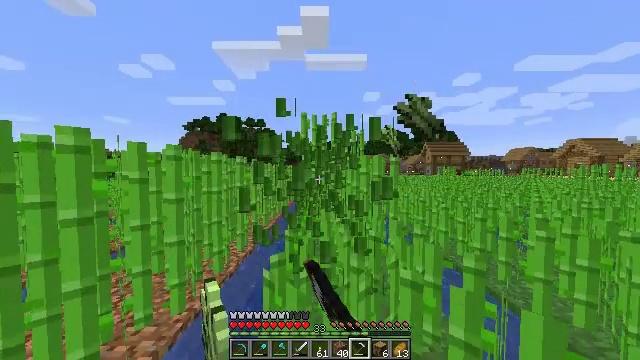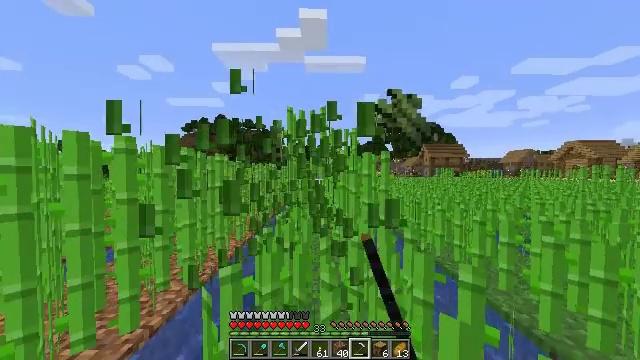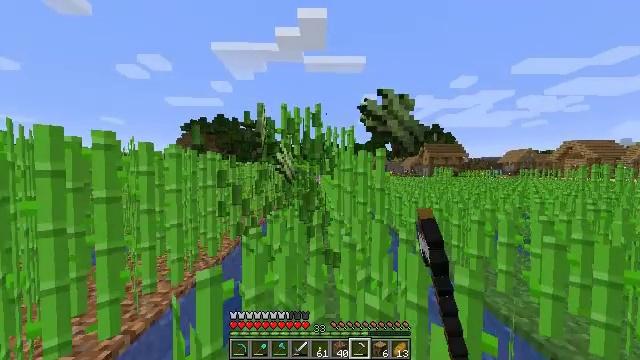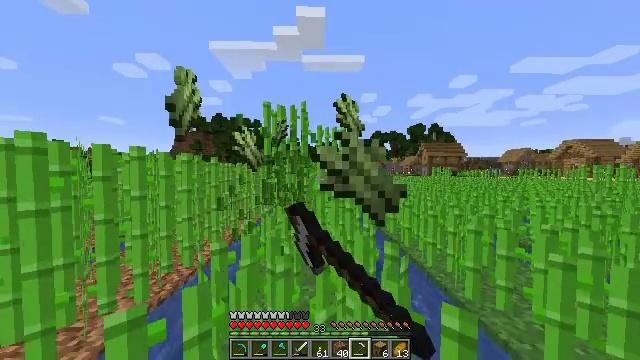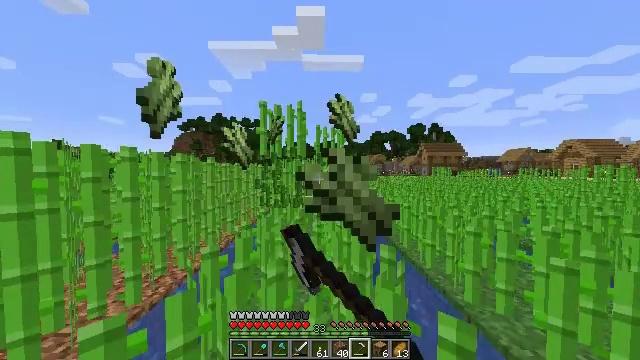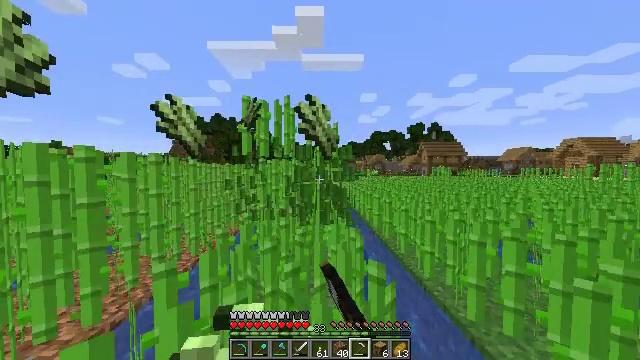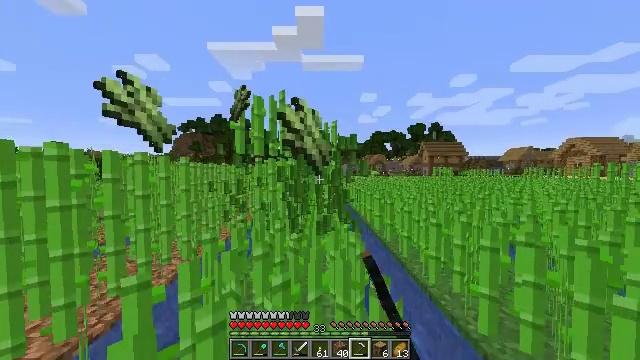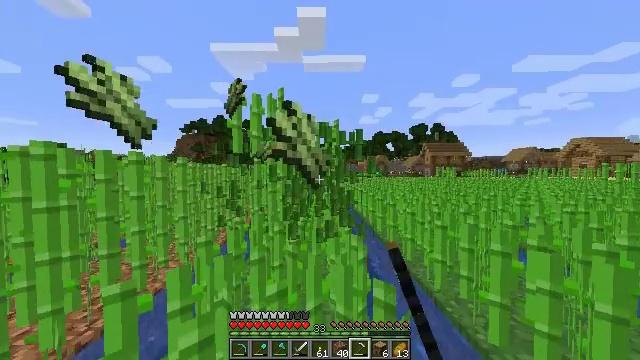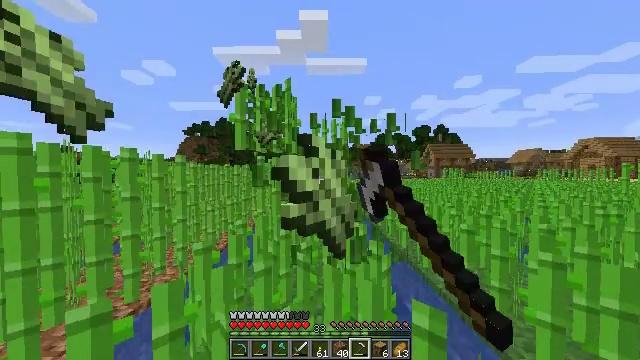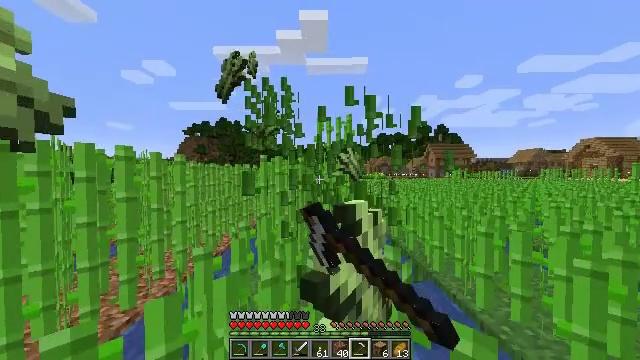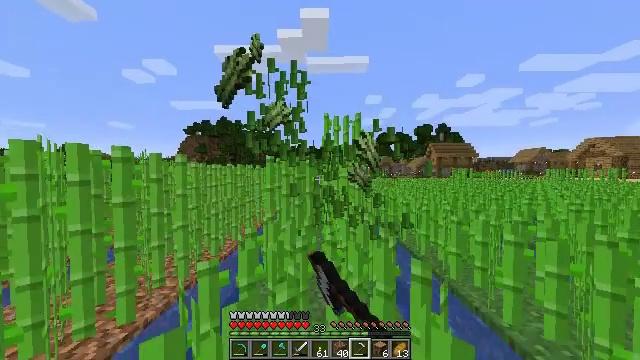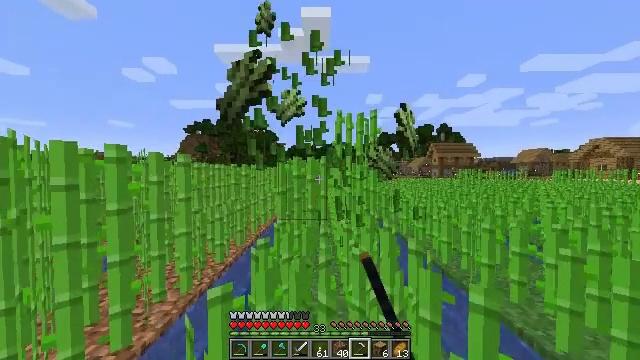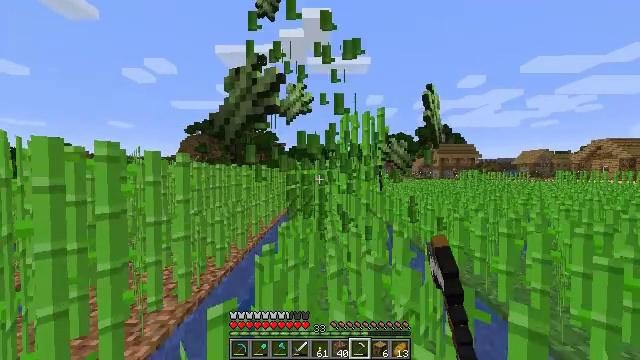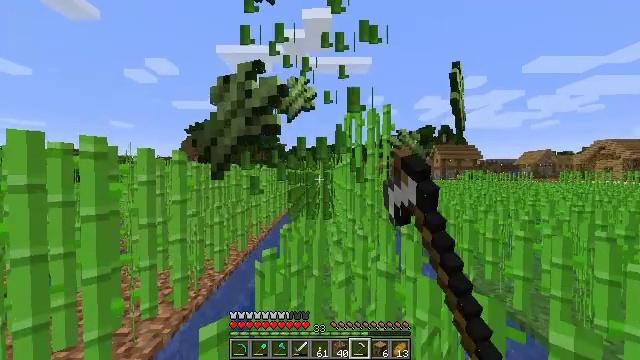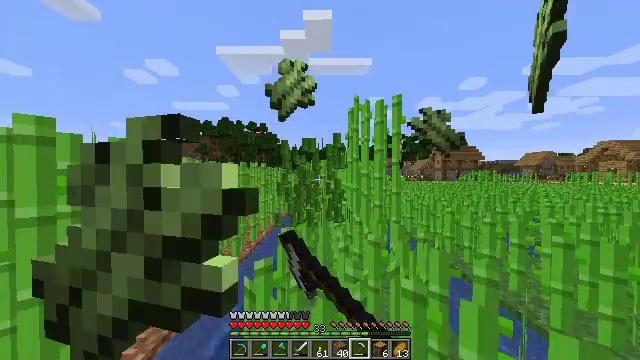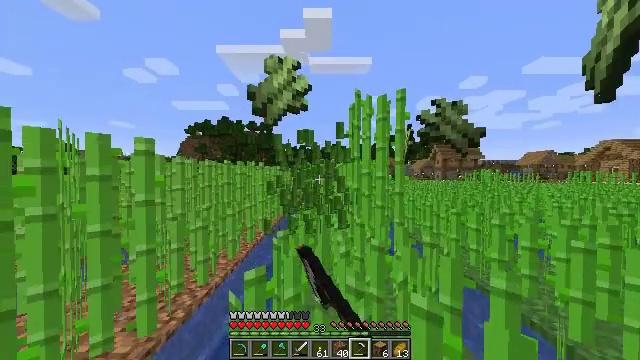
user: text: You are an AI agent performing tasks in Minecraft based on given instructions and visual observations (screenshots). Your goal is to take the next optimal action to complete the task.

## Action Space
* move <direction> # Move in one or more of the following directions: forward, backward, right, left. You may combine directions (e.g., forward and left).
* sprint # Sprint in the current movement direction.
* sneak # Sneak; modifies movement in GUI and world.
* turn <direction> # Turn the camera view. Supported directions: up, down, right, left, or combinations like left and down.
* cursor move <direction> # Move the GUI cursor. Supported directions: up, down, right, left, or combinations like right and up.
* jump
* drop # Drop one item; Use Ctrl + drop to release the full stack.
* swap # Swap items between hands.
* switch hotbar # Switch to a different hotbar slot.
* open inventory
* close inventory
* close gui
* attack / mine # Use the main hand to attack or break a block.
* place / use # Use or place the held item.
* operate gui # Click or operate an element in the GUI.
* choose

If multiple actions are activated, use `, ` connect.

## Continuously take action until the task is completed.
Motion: motion action
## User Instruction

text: Gather sugar cane for crafting.
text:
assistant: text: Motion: move forward and move right, sprint, attack / mine
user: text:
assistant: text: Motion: move forward and move right, sprint, attack / mine
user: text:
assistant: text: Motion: move forward and move right, sprint, attack / mine
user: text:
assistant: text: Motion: move forward and move right, sprint, attack / mine
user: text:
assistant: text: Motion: move forward, sprint, attack / mine
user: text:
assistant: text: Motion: move forward, sprint, attack / mine
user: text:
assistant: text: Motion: move forward and move left, sprint, attack / mine
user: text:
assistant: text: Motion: move forward and move left, sprint, attack / mine
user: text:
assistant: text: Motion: move forward and move left, sprint, attack / mine
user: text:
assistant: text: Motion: move forward and move left, sprint, attack / mine
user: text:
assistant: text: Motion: move forward and move left, sprint, attack / mine
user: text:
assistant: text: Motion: move forward, sprint, attack / mine
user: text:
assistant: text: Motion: move forward, sprint, attack / mine
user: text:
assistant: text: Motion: move forward, sprint, attack / mine
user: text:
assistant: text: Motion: move forward and move right, sprint, attack / mine
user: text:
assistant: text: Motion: move forward and move right, sprint, attack / mine
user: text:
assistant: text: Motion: move forward and move right, sprint, attack / mine
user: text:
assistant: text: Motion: move forward and move right, sprint, attack / mine
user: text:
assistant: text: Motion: move forward and move right, sprint, attack / mine
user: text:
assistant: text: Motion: move forward and move right, sprint, attack / mine
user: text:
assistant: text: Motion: move forward, sprint, attack / mine
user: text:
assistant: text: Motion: move forward, sprint, attack / mine
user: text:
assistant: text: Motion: move forward and move left, sprint, attack / mine
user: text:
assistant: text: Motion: move forward and move left, sprint, attack / mine
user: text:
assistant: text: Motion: move forward and move left, sprint, attack / mine
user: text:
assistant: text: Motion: move forward and move left, sprint, attack / mine
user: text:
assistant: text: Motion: move forward and move left, sprint, attack / mine
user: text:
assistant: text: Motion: move forward, sprint, attack / mine
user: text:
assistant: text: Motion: move forward, sprint, attack / mine
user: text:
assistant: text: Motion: move forward, sprint, attack / mine